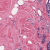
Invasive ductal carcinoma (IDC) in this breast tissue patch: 1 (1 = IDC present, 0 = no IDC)